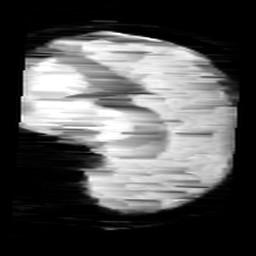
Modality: minIP
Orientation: sagittal
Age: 10
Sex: male
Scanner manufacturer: siemens
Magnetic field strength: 3 T
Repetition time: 0.027 s
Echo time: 0.02 s